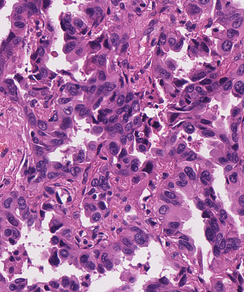
Tumor epithelial tissue: yes
Tumor-associated stroma tissue: yes
Normal tissue: no